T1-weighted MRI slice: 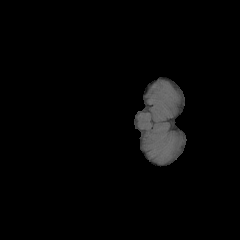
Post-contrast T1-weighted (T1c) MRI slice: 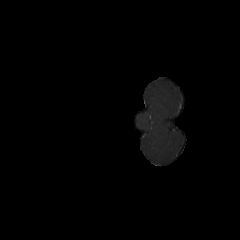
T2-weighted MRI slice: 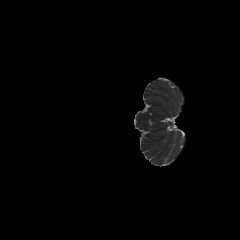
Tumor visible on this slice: no